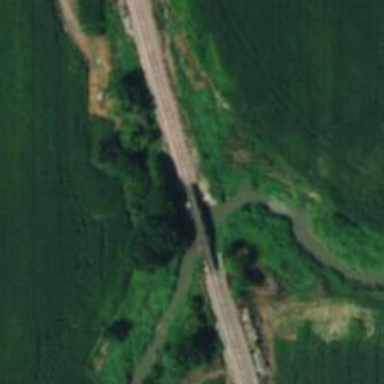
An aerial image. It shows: Railway track.